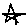
Label: star